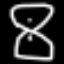
Label: hourglass